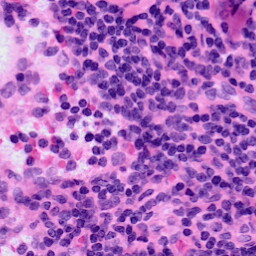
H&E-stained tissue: LymphNode